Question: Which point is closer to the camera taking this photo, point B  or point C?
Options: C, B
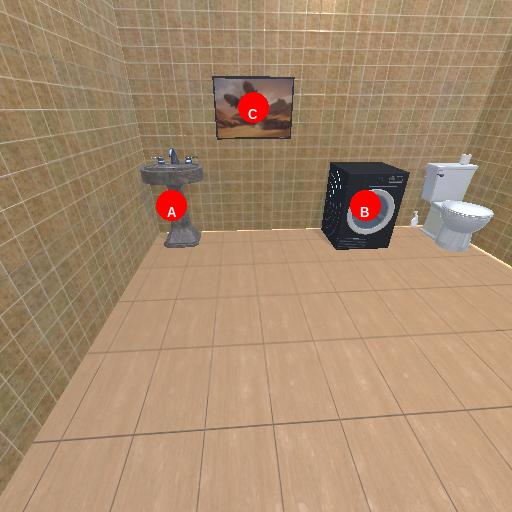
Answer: C